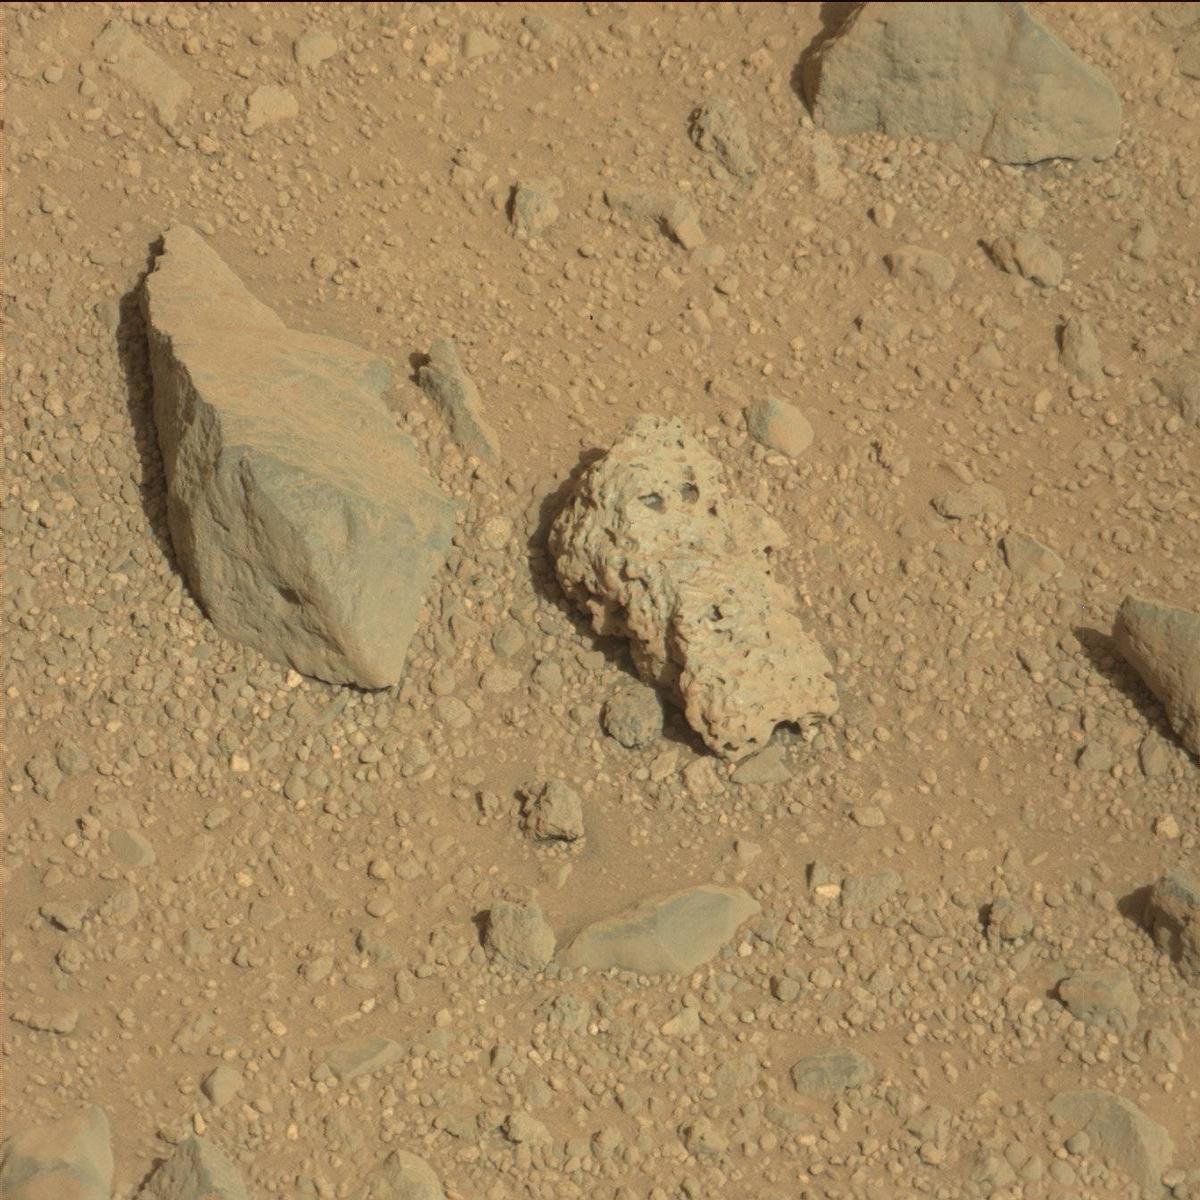
Terrain classes present: Bedrock, Rock, Sand / Soil